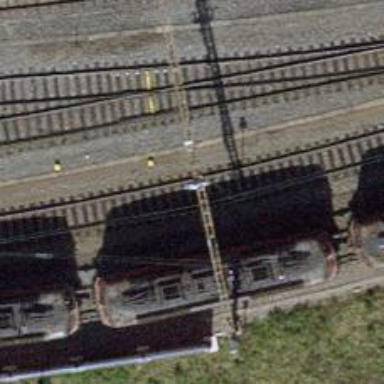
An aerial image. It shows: Railway yard with electrified tracks and single track.